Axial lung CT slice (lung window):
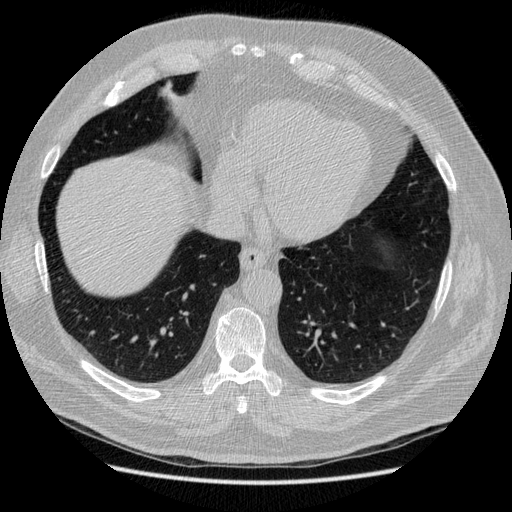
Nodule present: no